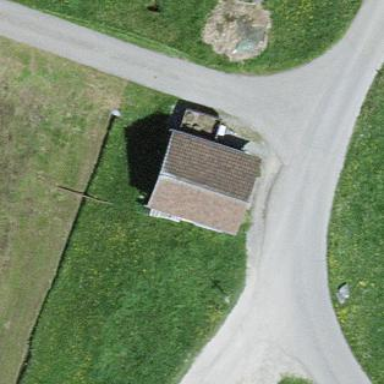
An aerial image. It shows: Shed building.